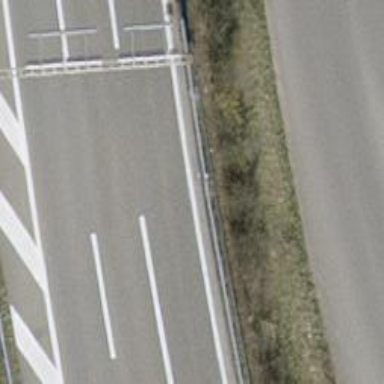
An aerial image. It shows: Circular junction on asphalt motorway.